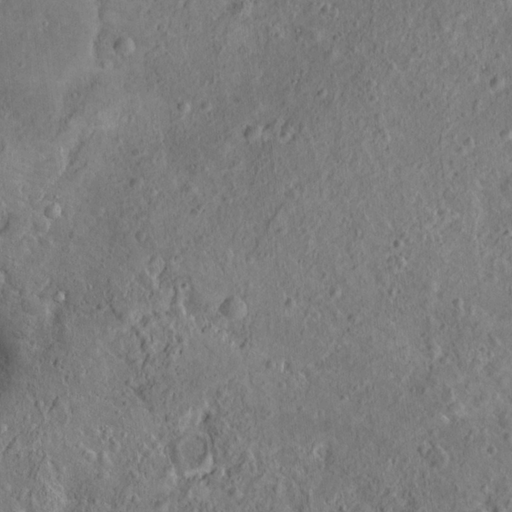
Objects detected: cone